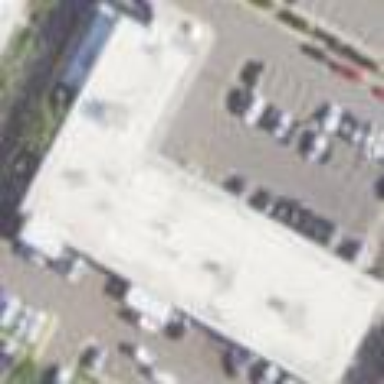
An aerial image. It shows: Building housing car shop.